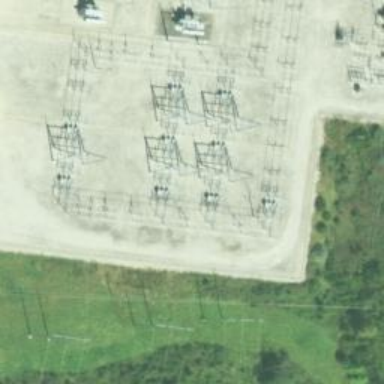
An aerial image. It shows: Switch used for power control.